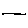
Label: line